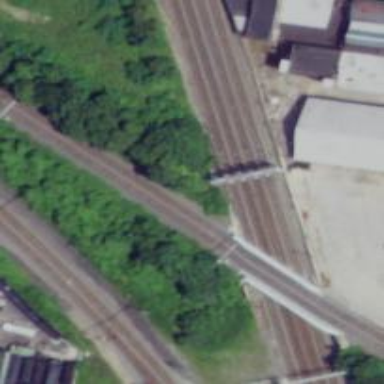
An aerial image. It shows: Railway signal.